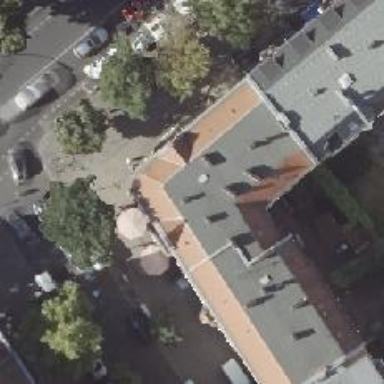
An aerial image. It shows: Café.